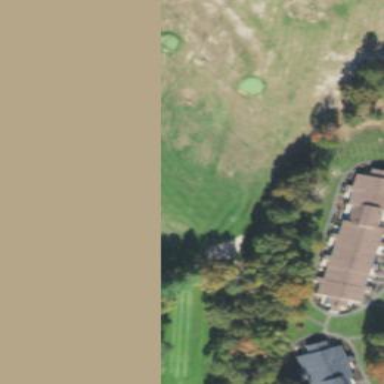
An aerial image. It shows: Grassy area designated as golf tee.